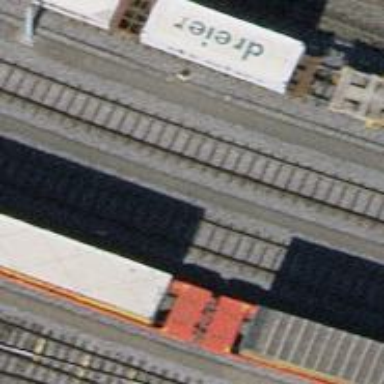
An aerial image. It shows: Single-track railway yard.